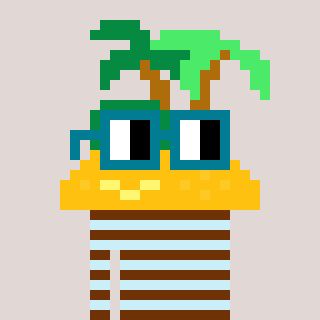
a pixel art character with square dark green glasses, a island-shaped head and a cold-colored body on a warm background